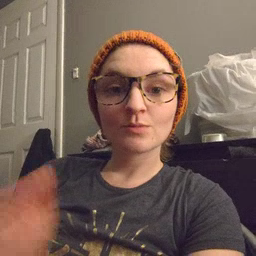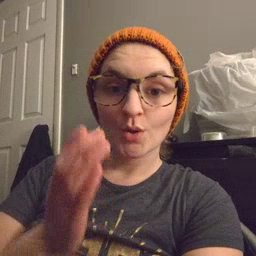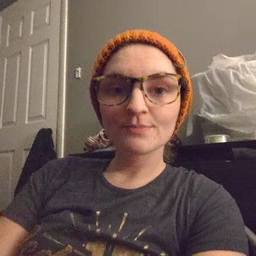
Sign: boat